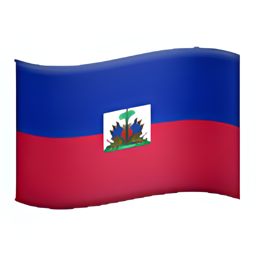
Name: flag for haiti
Emoji: 🇭🇹
Group: Flags
Sub-group: country-flag